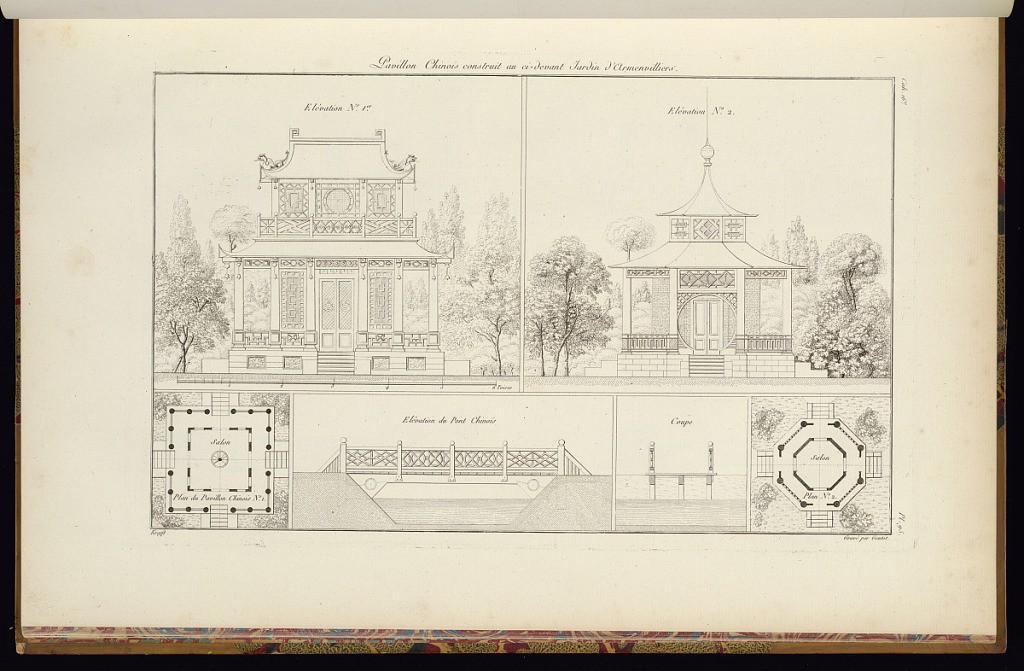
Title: Pavillon Chinois construit au ci-devant Jardin d’Armainvilliers
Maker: Jean-Charles Krafft, French, 1764 - 1833
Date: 1812
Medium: Etching and engraving on paper
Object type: Print
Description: An architectural print with three exterior elevations, a sectional view and two floor plans for a Chinese style garden pavilion and bridge. The plate is titled, signed, and numbered.